Question: The question I'm about to ask might seem a Geometry question at the first glance, but it actually can be solved by using 'LINQ', at least I hope so!
I have 5 points on a straight line two of them are at the ends of the line. How can I select the ones that are in the interior of the line (not at the end points) using 'LINQ'?
'''
public class Point
{
public double X;
public double Y;
}
var listOfPointsOnALine = new List<Point>
{
new Point { X = 2500, Y = 50 },
new Point { X = 2540, Y = 112.5 },
new Point { X = 2580, Y = 175 },
new Point { X = 2620, Y = 237.5 },
new Point { X = 2660, Y = 300 },
}
'''
So using some 'LINQ' on the list above should give me the list below:
'''
innerPointsOnALine: {(2540, 112.5), (2580, 175), (2620, 237.5)}
'''
1. The points are ordered in the original list
2. The points should be in the same order they appear in the original list (listOfPointsOnALine)

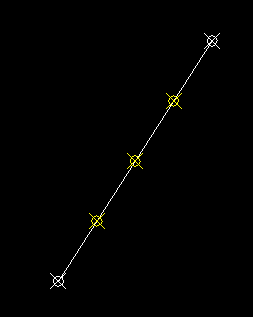
Answer: If I understand it correctly then I think you are looking for:
'''
var newList = listOfPointsOnALine
.Skip(1)
.Take(listOfPointsOnALine.Count - 2)
.ToList();
'''